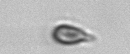
Label: Cryptophyta